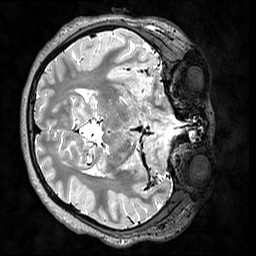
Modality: T2w
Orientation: axial
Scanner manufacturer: siemens
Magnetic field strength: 3 T
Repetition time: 3.2 s
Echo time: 0.565 s